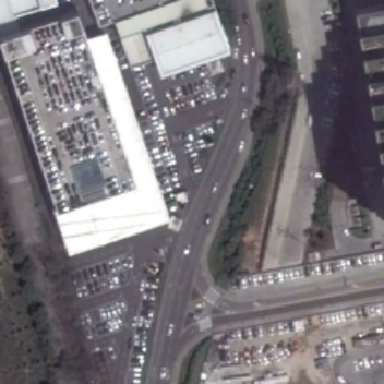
There were two white buildings next to the fork and the car was parked down .